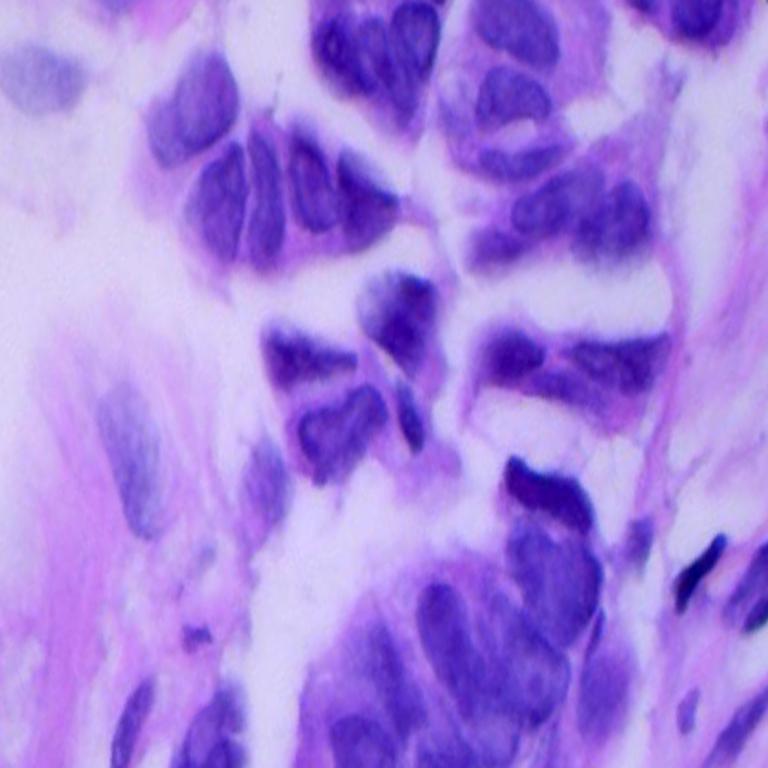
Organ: lung
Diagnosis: adenocarcinomas